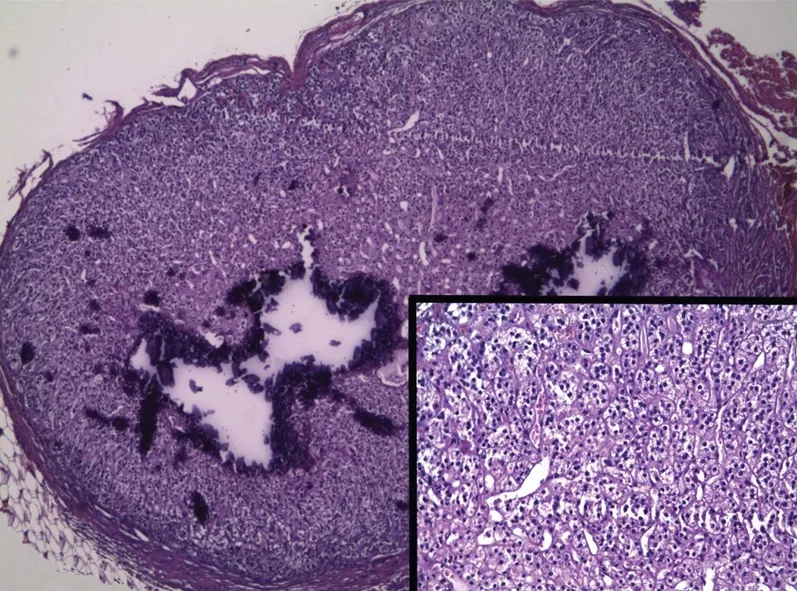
Histologic section of the excised nodule, showing encapsulated adrenal cortical tissue and focal calcifications (hematoxylin and eosin, HE, x50). Inset: detail of ectopic adrenocortical tissue showing no medullary tissue or atypical cells (HE x150).
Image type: pathology (h&e)